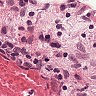
Metastatic tissue present: no